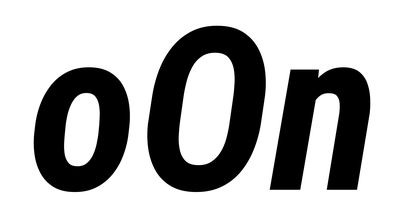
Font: Roboto-Italic_Condensed_Bold_Italic